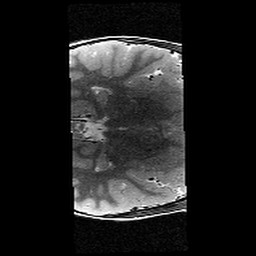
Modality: T2w
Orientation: axial
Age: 9
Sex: male
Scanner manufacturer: siemens
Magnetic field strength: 3 T
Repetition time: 9.23 s
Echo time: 0.067 s